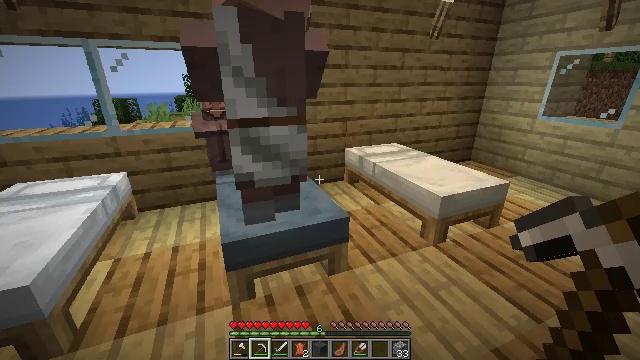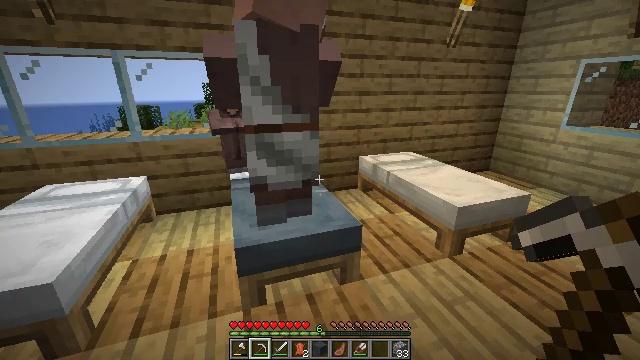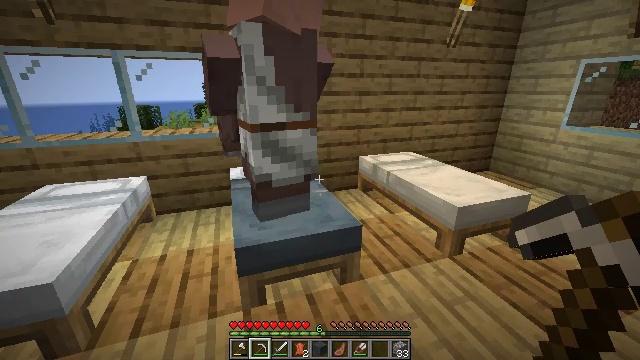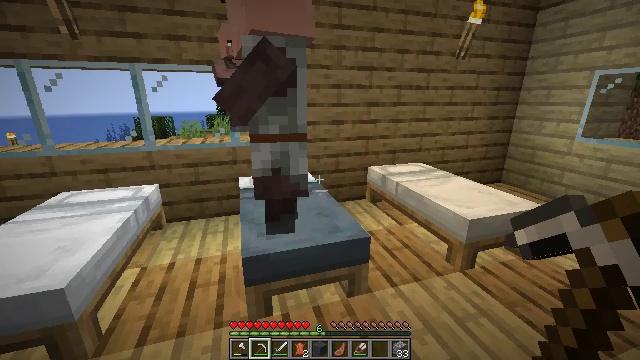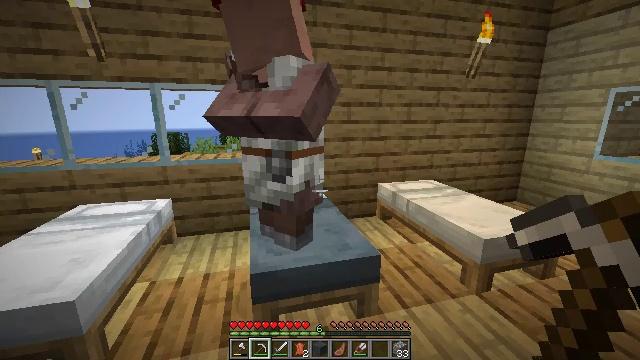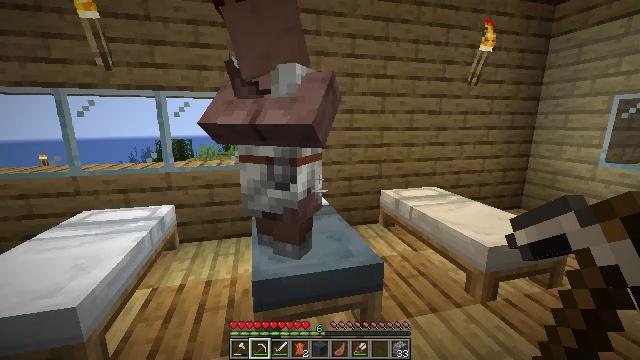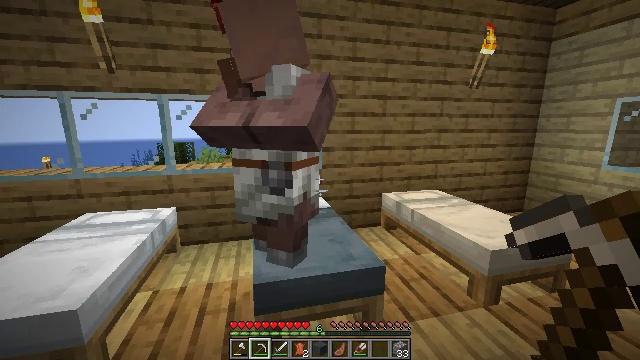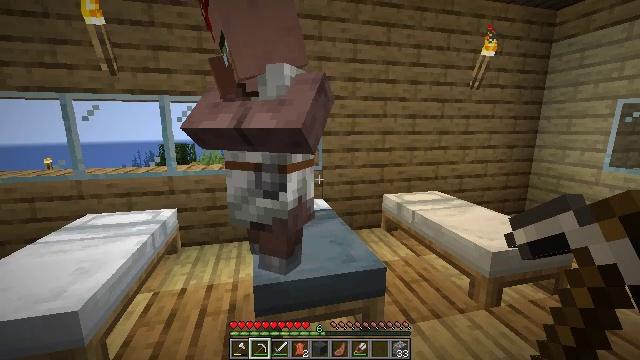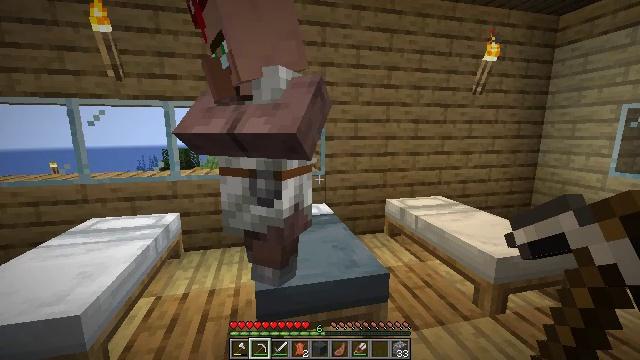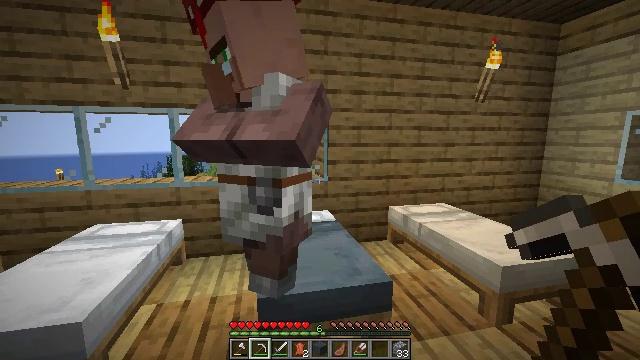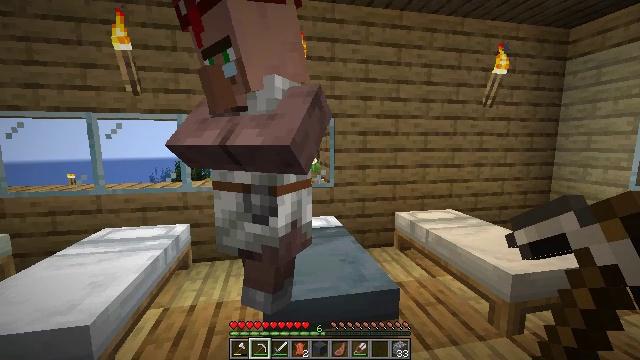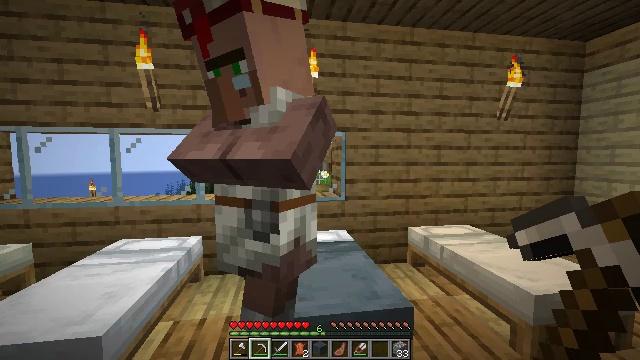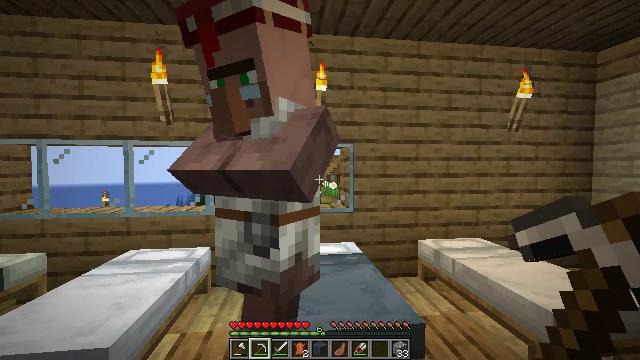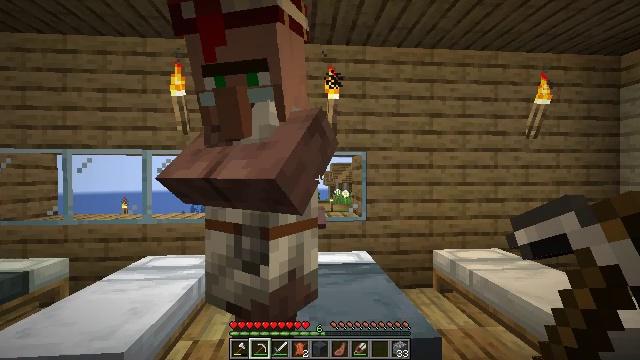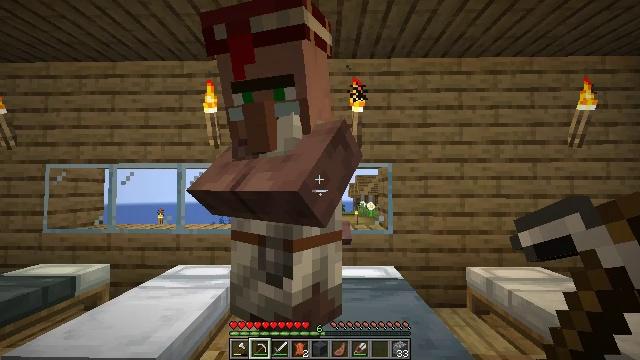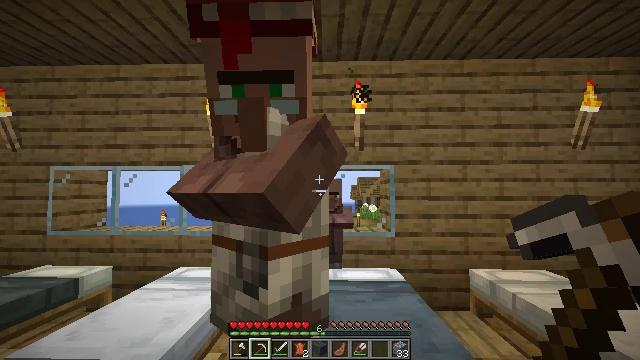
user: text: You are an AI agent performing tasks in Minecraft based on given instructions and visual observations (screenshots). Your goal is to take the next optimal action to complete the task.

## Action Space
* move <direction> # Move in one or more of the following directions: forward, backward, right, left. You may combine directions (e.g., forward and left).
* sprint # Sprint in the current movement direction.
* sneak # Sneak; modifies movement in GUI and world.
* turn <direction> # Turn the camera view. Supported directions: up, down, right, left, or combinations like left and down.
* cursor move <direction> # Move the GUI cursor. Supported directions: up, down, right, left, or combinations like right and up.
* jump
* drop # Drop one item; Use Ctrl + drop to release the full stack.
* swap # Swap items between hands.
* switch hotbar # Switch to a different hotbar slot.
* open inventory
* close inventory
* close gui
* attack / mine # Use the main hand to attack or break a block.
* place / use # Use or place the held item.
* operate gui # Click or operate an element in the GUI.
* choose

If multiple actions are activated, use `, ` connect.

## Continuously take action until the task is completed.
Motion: motion action
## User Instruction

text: Take sugarcane to craft sugar.
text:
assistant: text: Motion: turn left and up
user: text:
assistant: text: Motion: no_op
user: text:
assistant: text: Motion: turn left and up
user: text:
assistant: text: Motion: turn left and up
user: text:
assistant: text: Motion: turn up
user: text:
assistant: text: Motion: no_op
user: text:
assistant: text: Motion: no_op
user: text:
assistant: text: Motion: turn up
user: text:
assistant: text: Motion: turn up
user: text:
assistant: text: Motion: turn left and up
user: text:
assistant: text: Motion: turn left and up
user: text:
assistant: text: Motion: turn left and up
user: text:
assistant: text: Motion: turn left and up
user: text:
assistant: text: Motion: turn left and up
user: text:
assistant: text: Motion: no_op
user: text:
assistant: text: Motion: no_op
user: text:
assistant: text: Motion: use / place
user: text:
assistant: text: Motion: use / place
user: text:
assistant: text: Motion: use / place
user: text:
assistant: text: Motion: no_op
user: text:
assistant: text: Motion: turn left
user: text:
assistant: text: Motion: turn left
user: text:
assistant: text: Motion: turn left
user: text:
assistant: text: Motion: turn left
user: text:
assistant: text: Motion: turn left
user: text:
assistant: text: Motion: turn left
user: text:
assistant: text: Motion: turn left
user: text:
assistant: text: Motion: turn left and down
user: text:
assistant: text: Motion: turn left and down
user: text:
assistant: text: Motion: no_op